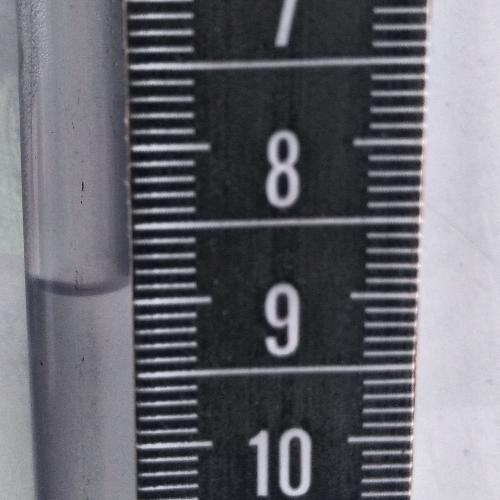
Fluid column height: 8.9 cm